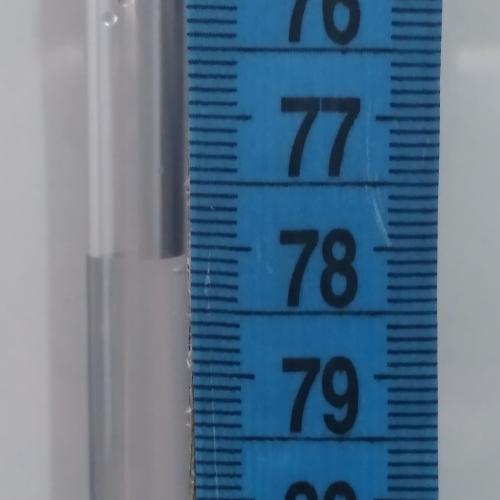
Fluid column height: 78.1 cm